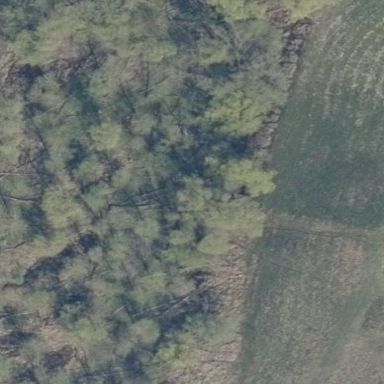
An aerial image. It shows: Beautiful woodland area.